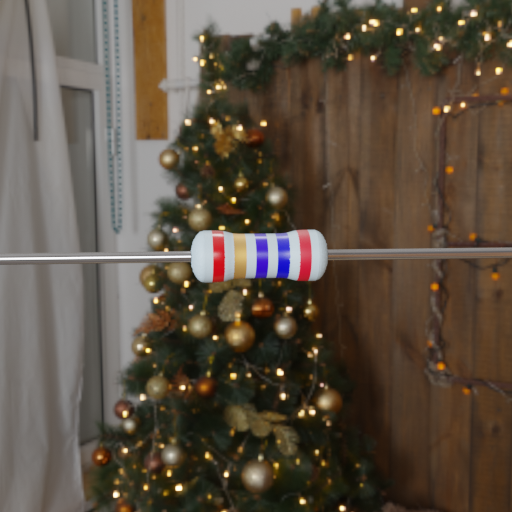
Resistor colour bands (in order): red, gold, blue, blue, red